Interaction volume radius: 10 \u00c5
Interaction volume height: 15 \u00c5
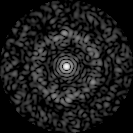
Disorder parameter: 0.8221